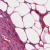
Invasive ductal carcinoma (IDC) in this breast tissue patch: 0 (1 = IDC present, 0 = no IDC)